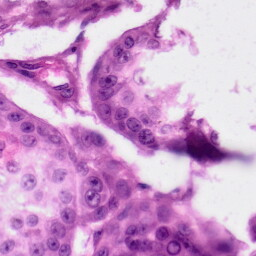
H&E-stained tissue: Skin